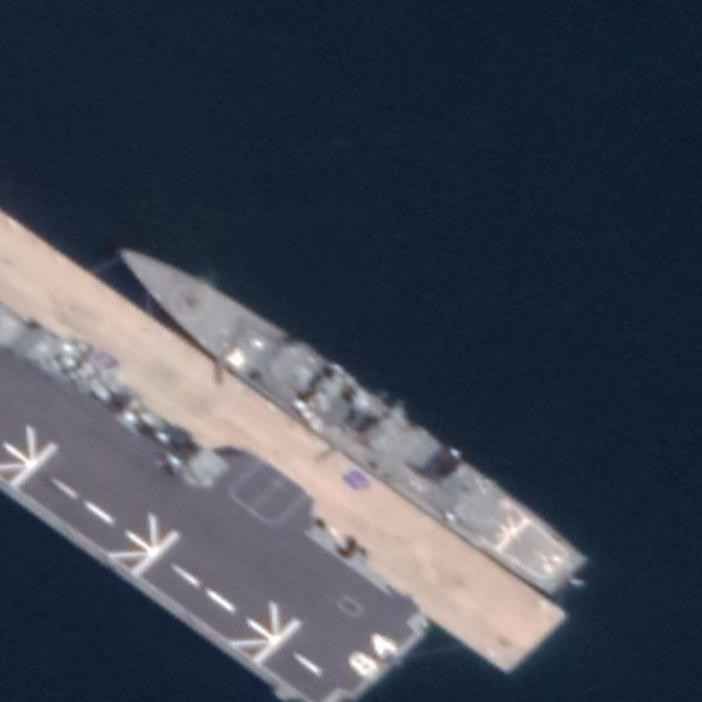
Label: cruiser